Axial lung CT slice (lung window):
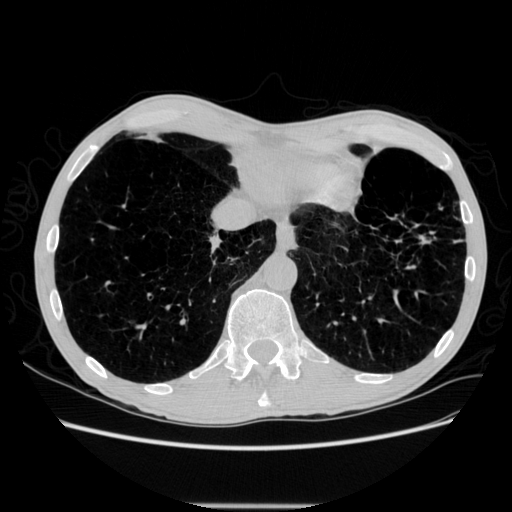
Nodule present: no